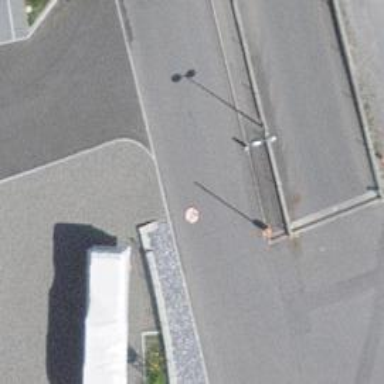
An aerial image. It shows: Lift gate barrier.